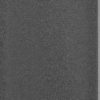
Label: dusty